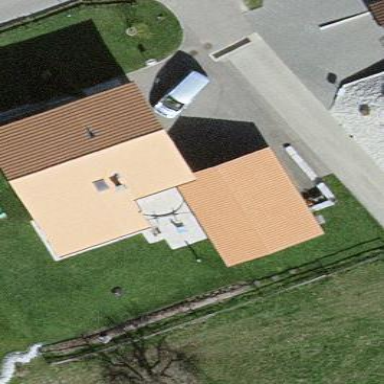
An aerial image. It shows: Garage building.